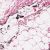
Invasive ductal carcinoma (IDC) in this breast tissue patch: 0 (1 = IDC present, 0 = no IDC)